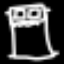
Label: bed